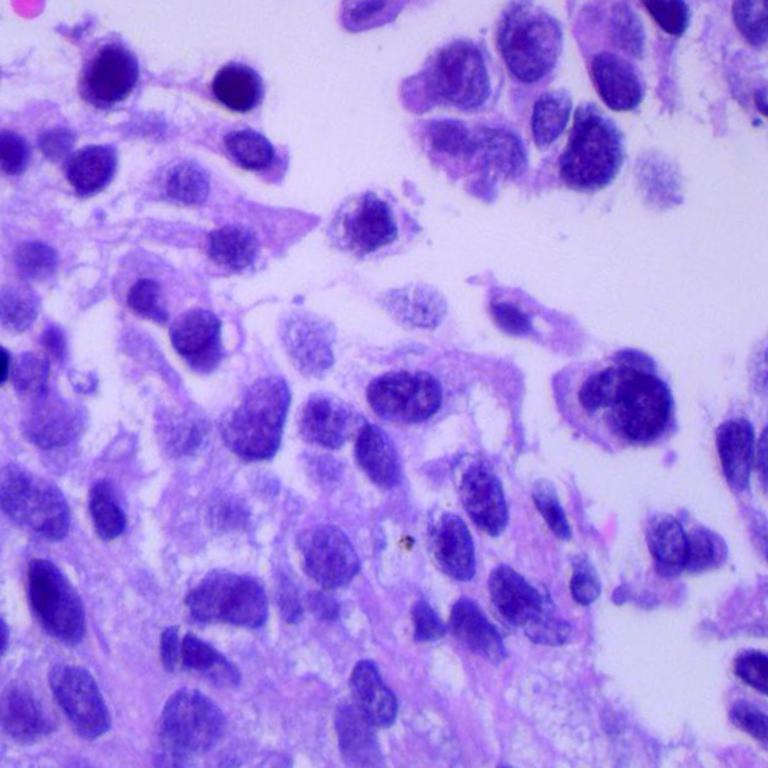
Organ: lung
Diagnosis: adenocarcinomas